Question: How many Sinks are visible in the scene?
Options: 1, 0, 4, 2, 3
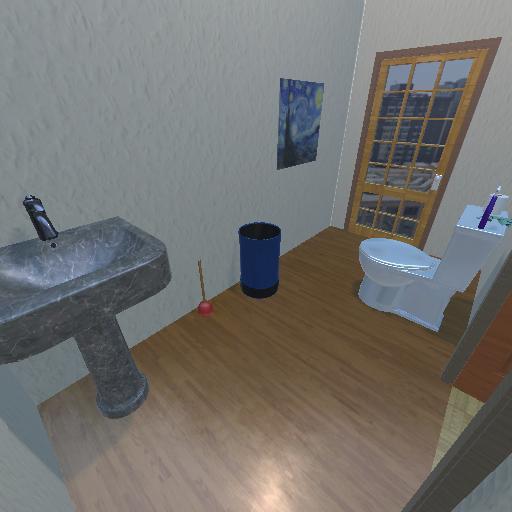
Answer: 1